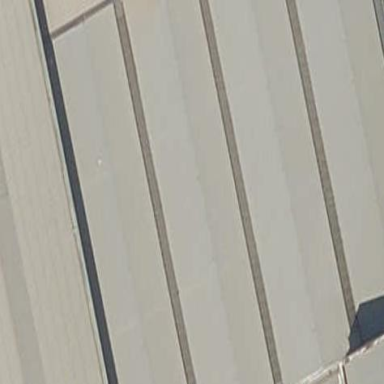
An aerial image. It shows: Industrial building.